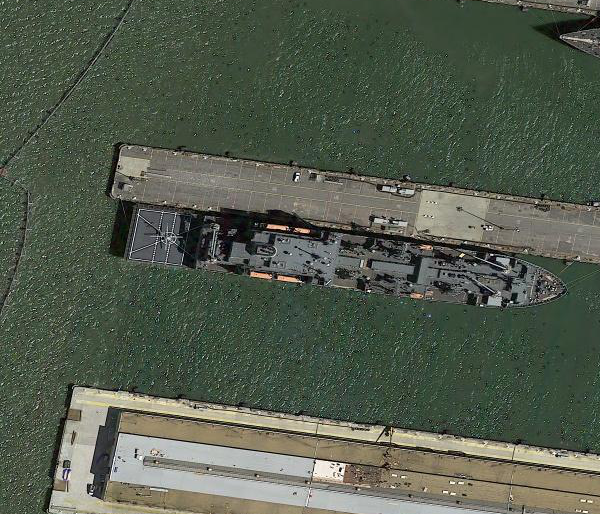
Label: Crane_ship